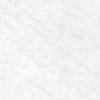
Label: no_change